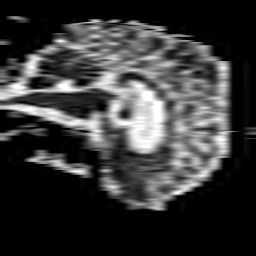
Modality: ADC
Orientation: sagittal
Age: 82
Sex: male
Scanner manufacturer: philips
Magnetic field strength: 1.5 T
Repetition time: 3.781 s
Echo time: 0.07078 s